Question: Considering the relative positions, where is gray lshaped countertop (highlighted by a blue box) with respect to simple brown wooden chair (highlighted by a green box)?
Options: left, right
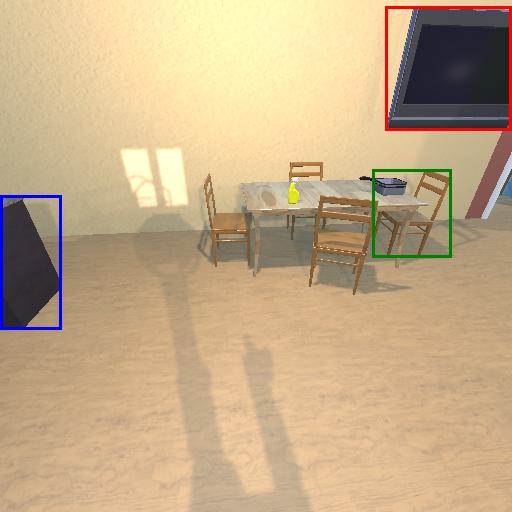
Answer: left